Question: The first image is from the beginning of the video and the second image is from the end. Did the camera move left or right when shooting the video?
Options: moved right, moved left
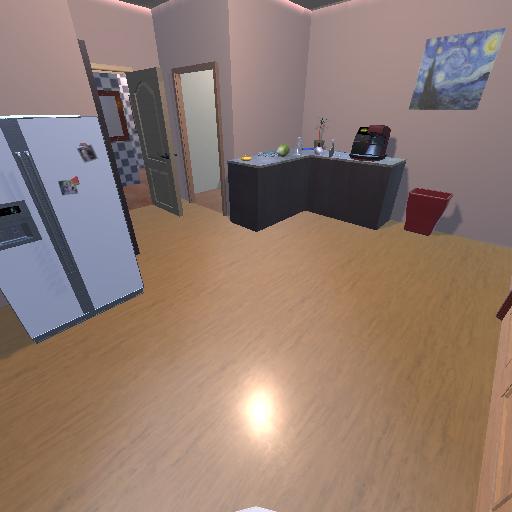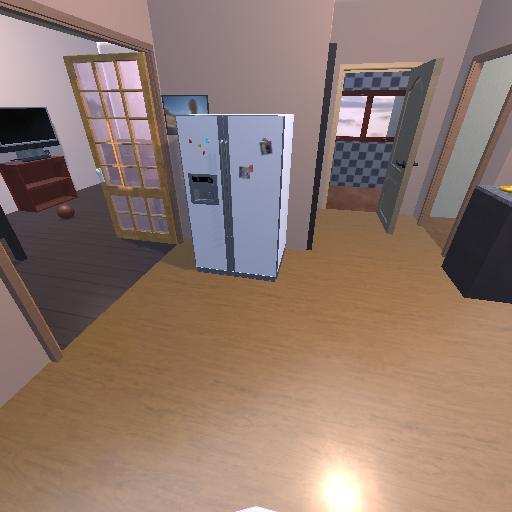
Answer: moved right